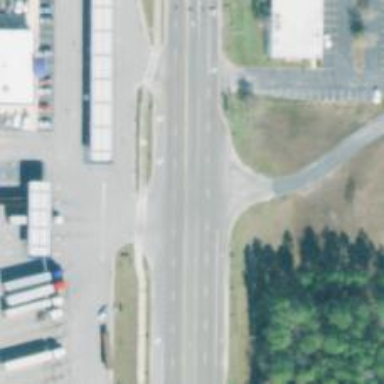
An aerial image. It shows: Asphalt trunk road with sidewalk on the left.